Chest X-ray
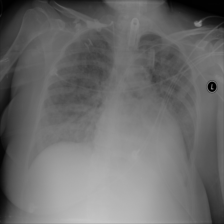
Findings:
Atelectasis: negative
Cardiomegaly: positive
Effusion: negative
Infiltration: negative
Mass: negative
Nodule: negative
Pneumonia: negative
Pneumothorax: negative
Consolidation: negative
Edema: negative
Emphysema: negative
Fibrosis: negative
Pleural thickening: negative
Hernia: negative